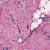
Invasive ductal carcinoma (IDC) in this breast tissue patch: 0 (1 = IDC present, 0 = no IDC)